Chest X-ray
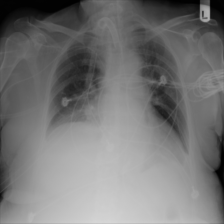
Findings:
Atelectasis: negative
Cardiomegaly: negative
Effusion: negative
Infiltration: positive
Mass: negative
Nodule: negative
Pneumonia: negative
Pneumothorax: negative
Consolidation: negative
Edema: negative
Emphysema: negative
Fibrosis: negative
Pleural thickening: negative
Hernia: negative